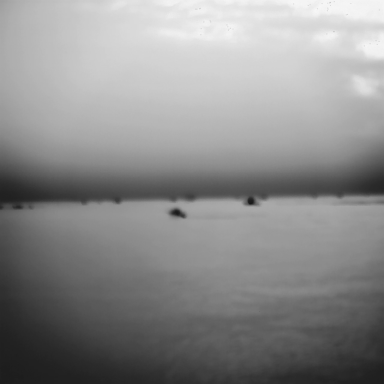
There is a canoe in the infrared image.